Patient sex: M
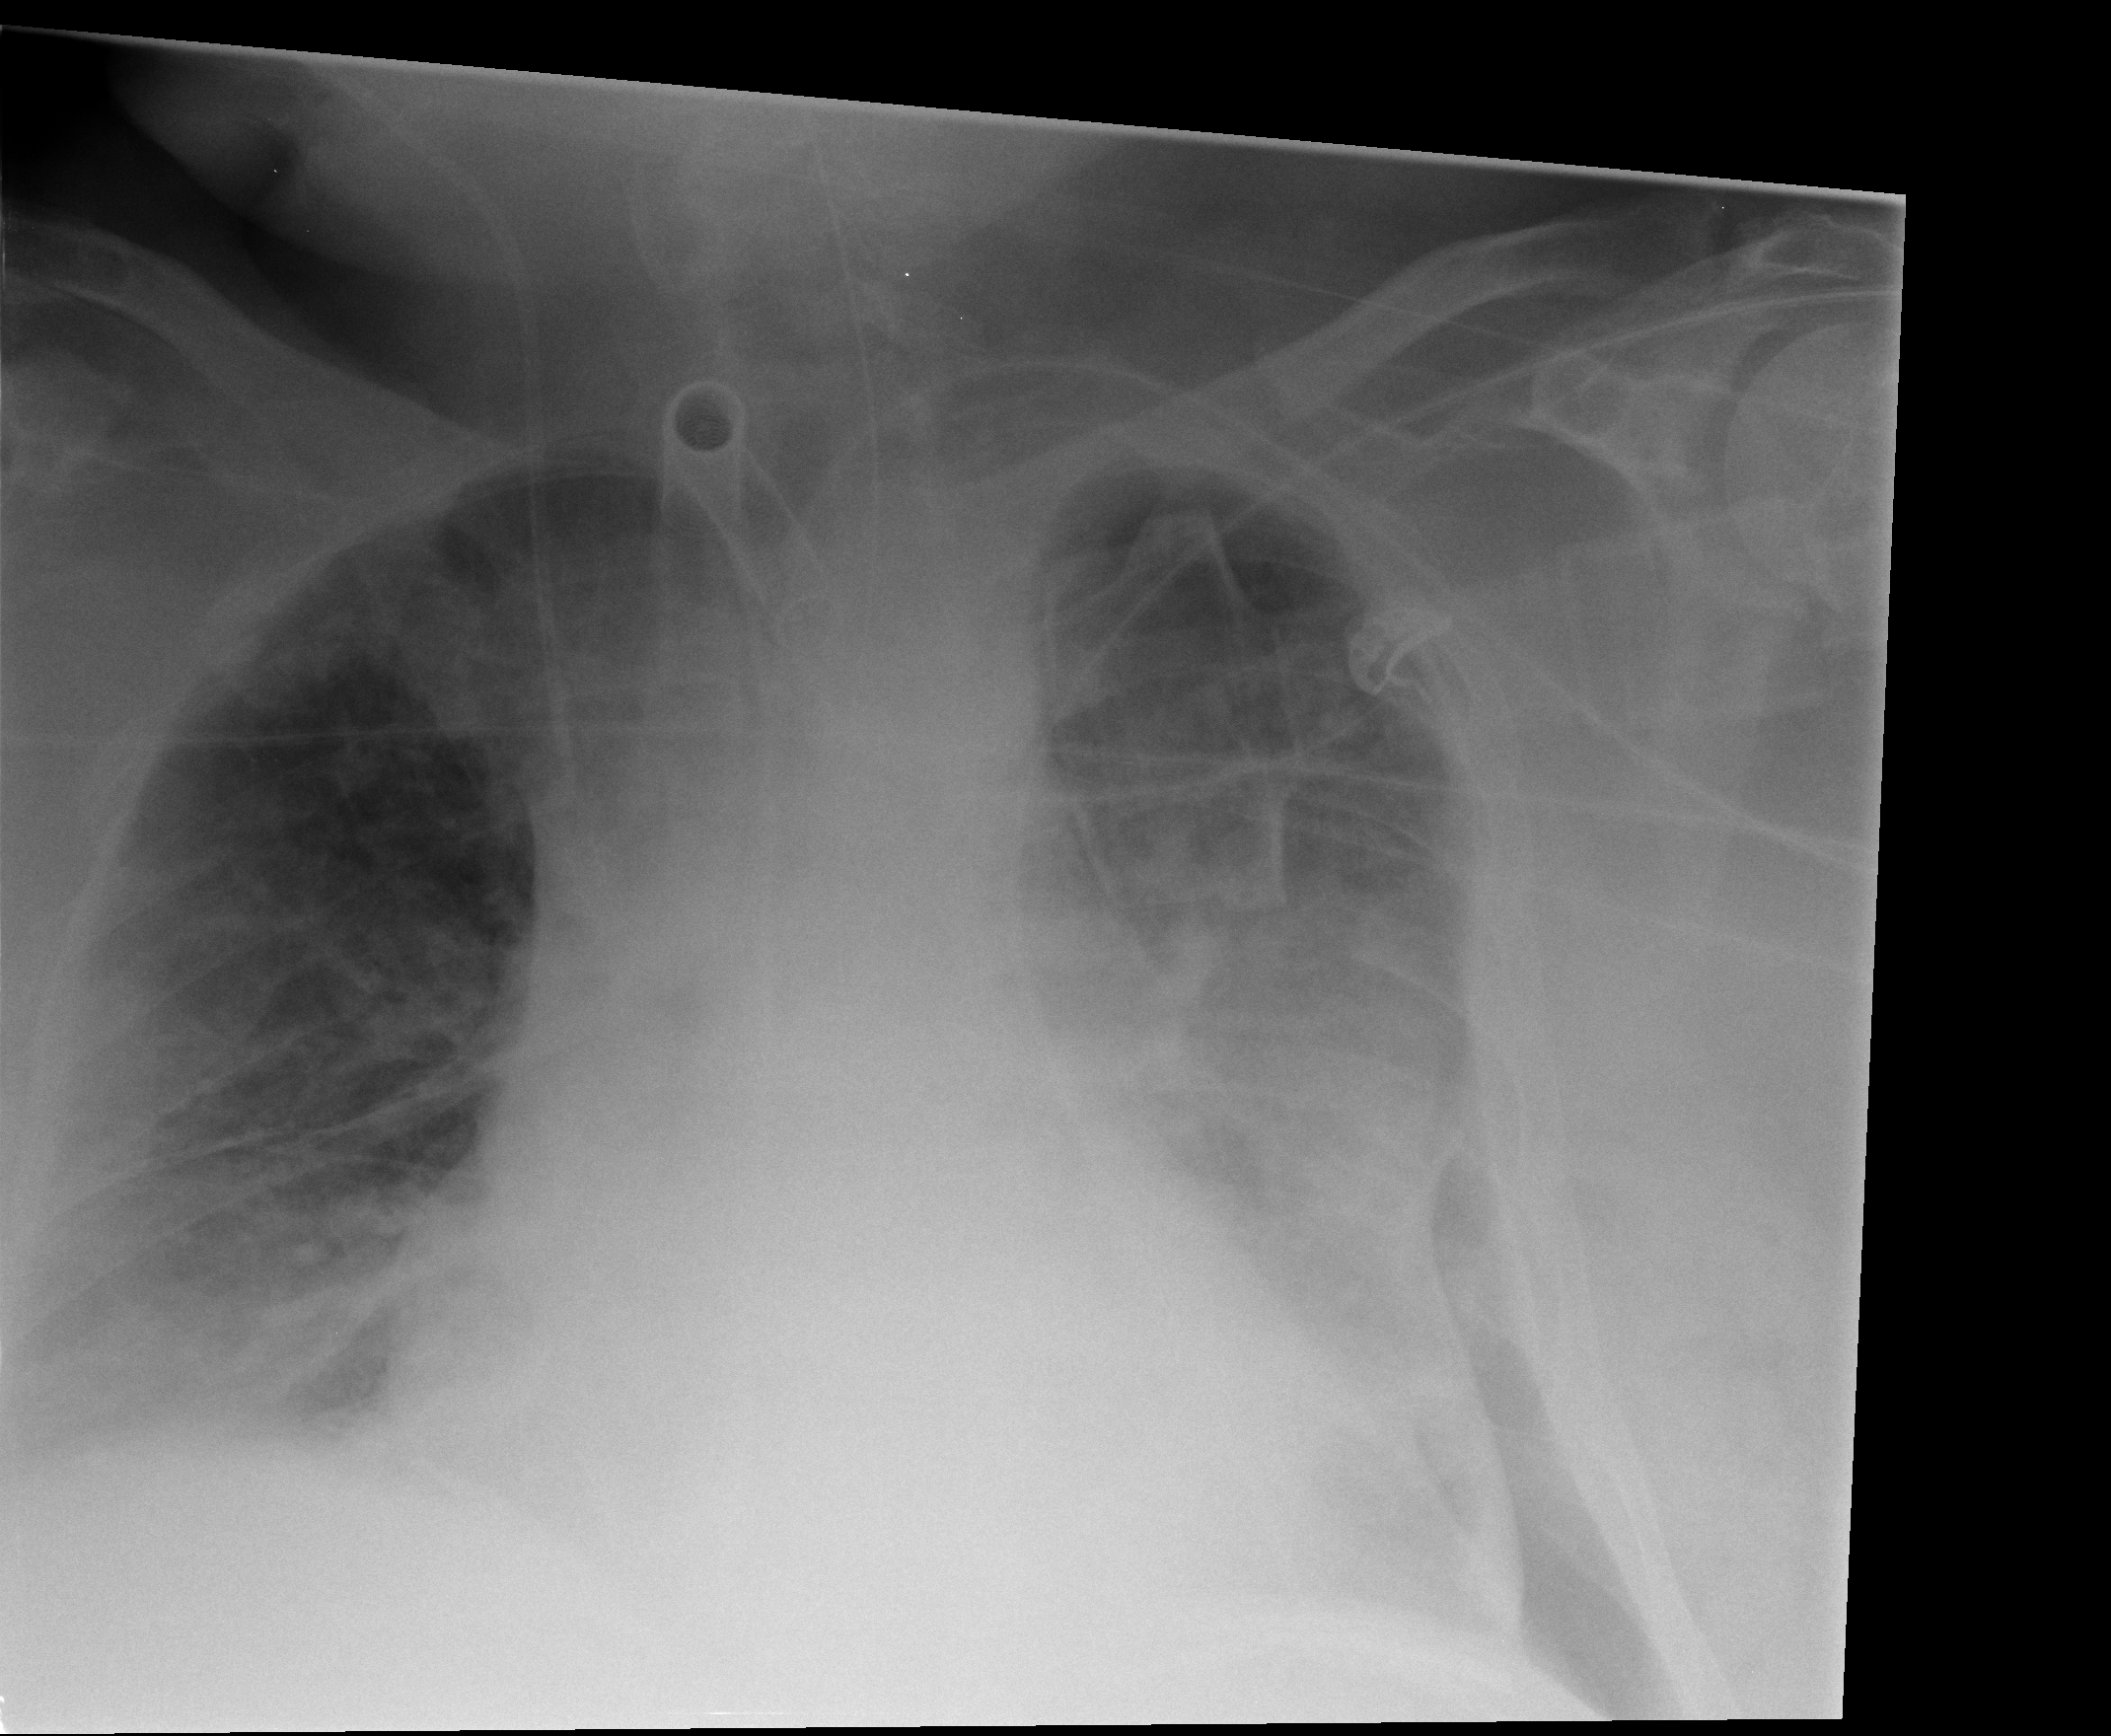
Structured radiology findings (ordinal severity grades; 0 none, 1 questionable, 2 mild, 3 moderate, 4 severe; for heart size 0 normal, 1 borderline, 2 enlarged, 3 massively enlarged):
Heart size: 2
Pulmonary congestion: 2
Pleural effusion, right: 1
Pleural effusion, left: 0
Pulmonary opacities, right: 2
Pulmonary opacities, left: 2
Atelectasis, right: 2
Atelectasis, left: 2